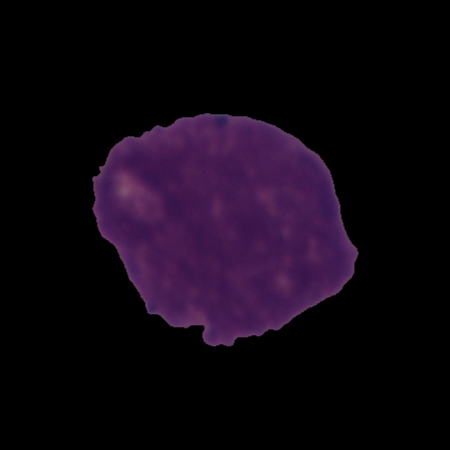
Label: cancer